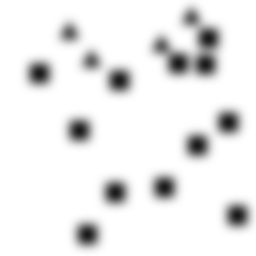
Squares: 12
Triangles: 4
Stars: 0
Total shapes: 16